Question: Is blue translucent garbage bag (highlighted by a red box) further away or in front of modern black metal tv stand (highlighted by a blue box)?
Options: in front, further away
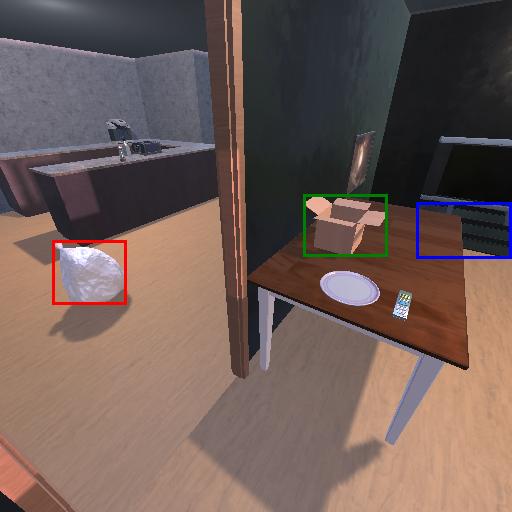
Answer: in front